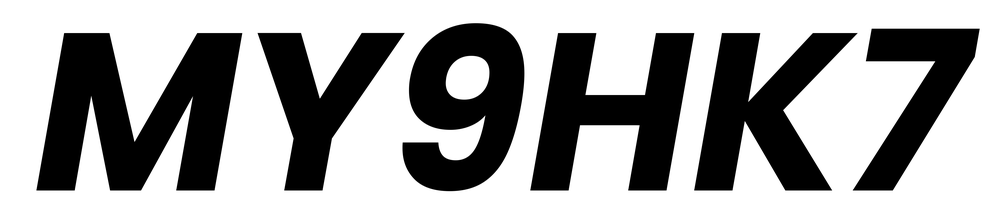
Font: Poppins-BoldItalic